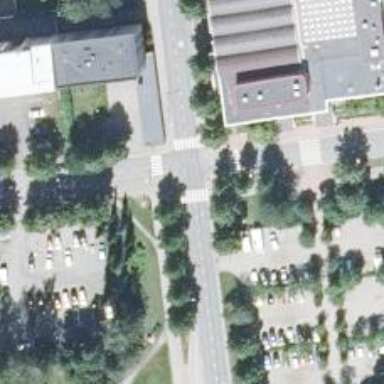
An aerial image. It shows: Uncontrolled crossing on the road.